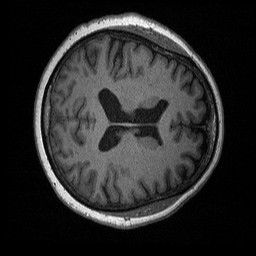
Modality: T1w
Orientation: axial
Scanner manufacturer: siemens
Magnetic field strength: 3 T
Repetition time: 2.3 s
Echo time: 0.00226 s